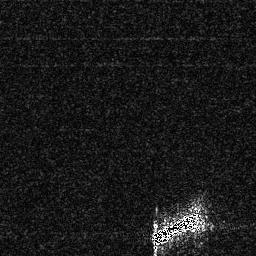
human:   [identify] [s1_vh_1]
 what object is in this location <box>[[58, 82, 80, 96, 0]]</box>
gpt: <ref>1 large ship at the bottom</ref>